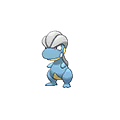
Pok\u00e9mon: bagon